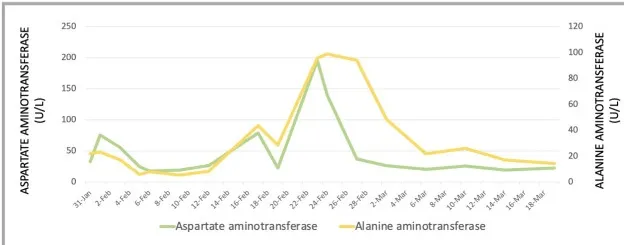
Treatment and observation during hospitalization. (C) Level of aspartate aminotransferase and alanine aminotransferase.
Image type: chart (chart)